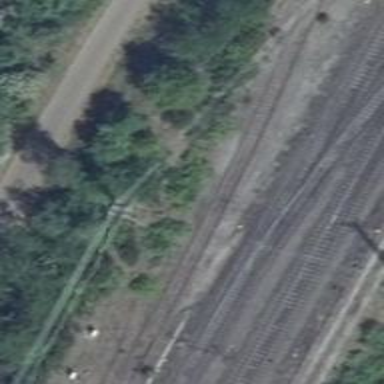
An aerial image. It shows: Rail yard with electrified contact lines for the trains.